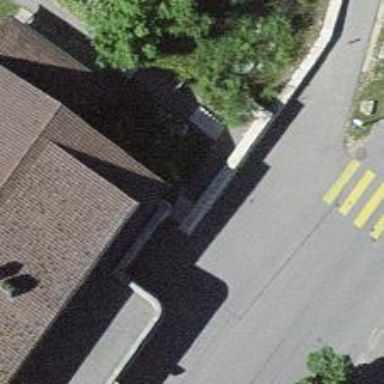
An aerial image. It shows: Road with steps.